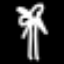
Label: palm tree